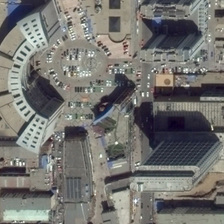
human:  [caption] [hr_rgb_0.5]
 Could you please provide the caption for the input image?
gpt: what stands in front of the a row of tall edifices is a square and a half-arc building .

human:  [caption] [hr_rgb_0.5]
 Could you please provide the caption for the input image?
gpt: many buildings and a parking lot are in a business area .

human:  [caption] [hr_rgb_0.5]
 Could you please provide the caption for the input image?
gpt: many buildings and a parking lot are in a business area .

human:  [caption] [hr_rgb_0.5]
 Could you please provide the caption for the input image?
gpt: what stands in front of the a row of tall edifices is a square and a half-arc building .

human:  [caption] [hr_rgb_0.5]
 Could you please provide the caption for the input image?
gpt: many buildings and a parking lot are in a business area .